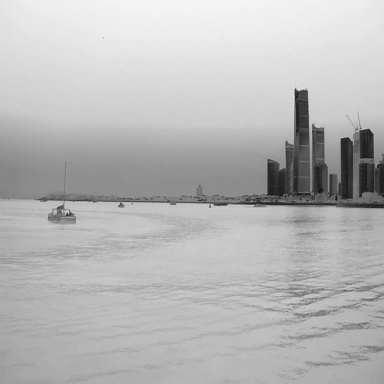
There are seven objects shown in the infrared image, including five bulk_carriers, a container_ship, and a sailboat.